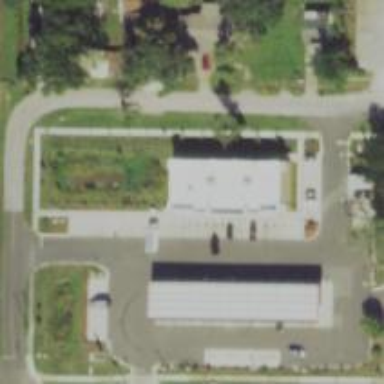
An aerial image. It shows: Convenience shop.